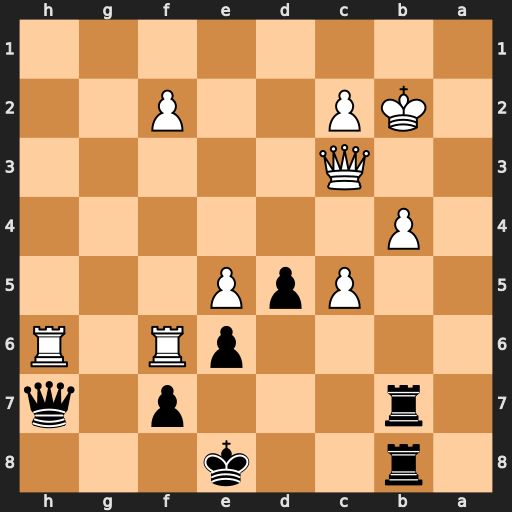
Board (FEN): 1r2k3/1r3p1q/4pR1R/2PpP3/1P6/2Q5/1KP2P2/8
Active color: b
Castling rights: -
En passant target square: -
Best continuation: Rxb4+ Kc1 Rb1+ Kd2 Qe4 Rh8+ Ke7